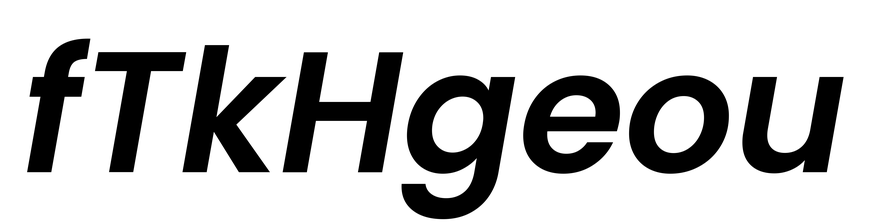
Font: Poppins-SemiBoldItalic